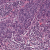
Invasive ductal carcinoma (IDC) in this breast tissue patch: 1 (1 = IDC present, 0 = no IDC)